Interaction volume radius: 5 \u00c5
Interaction volume height: 30 \u00c5
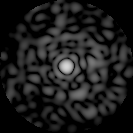
Disorder parameter: 0.8228